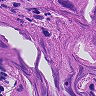
Metastatic tissue present: yes